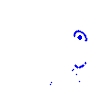
Particle: pion